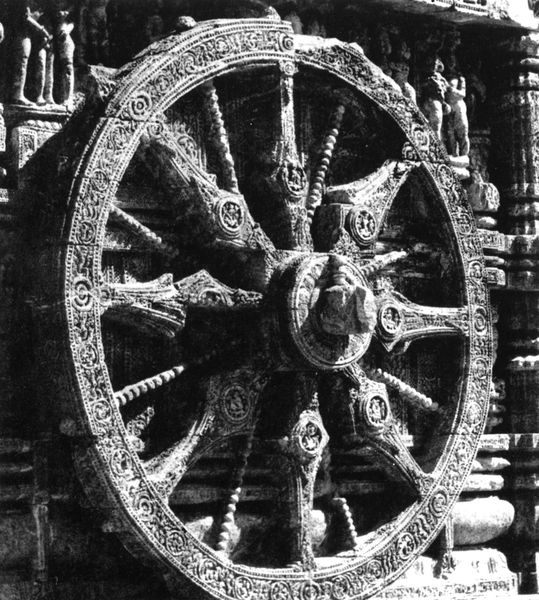
Titel: Konarak (Indien), Sonnentempel
Standort: Konarak (Asien - Indien)
Schlagwörter: schatten, menschen, grau, holz, symbol, säule, säulen, gebäude, muster, ornament, wand, stein, kreis, rund, skulptur, relief, speichen, figuren, rad, floral, ornamente, verzierung, fein, foto, fotografie, photographie, asien, schwarzweiss, schnitzerei, gesims, statuen, götter, achse, tempel, indien, nabe, verzierungen, geschnitzt, acht, bauplastik, aussenwand, beschädigt, speiche, buddhismus, embleme, hinduismus, verwittert, naben, buddismus, steinmetzkunst, radnabe, rad des lebens, mantra